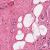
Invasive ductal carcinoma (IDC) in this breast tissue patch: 0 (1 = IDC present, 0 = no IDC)